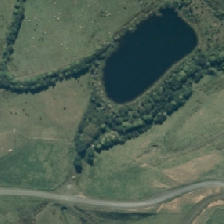
Land cover: lake_pond